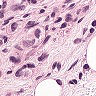
Metastatic tissue present: yes